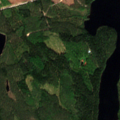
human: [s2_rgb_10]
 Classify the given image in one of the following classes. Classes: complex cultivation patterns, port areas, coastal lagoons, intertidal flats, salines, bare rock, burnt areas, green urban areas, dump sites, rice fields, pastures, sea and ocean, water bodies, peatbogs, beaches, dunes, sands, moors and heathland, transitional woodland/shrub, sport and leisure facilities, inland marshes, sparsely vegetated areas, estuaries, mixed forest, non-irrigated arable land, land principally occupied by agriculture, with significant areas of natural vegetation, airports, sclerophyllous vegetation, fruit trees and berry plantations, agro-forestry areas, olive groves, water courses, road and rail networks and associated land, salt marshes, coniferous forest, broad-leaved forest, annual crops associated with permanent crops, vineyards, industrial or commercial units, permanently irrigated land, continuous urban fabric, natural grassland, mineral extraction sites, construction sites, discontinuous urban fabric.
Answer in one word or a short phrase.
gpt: coniferous forest, mixed forest, water bodies